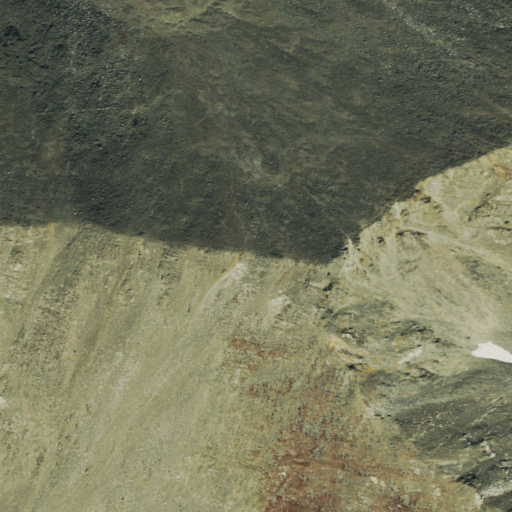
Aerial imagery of mountain in Colorado named Father Dyer Peak containing barren land, shrub, grassland, and snow